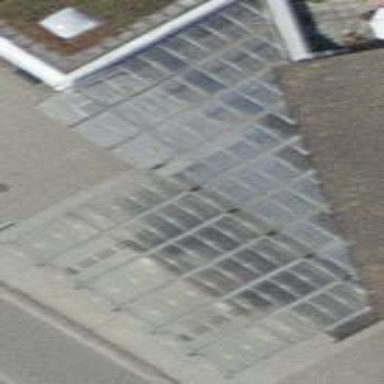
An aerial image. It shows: Glass roof of building.